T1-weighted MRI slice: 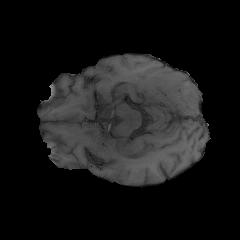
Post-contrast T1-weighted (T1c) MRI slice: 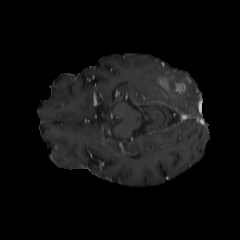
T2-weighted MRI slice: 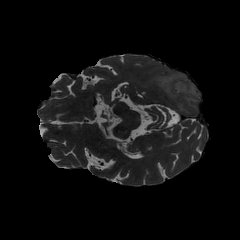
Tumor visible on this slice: yes